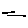
Label: line